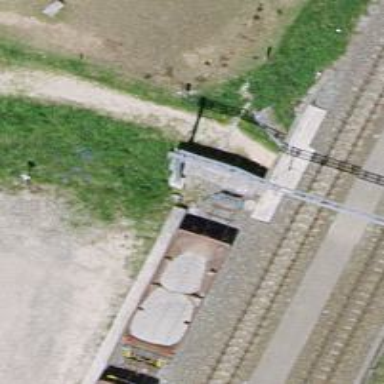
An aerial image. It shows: Railway buffer stop.